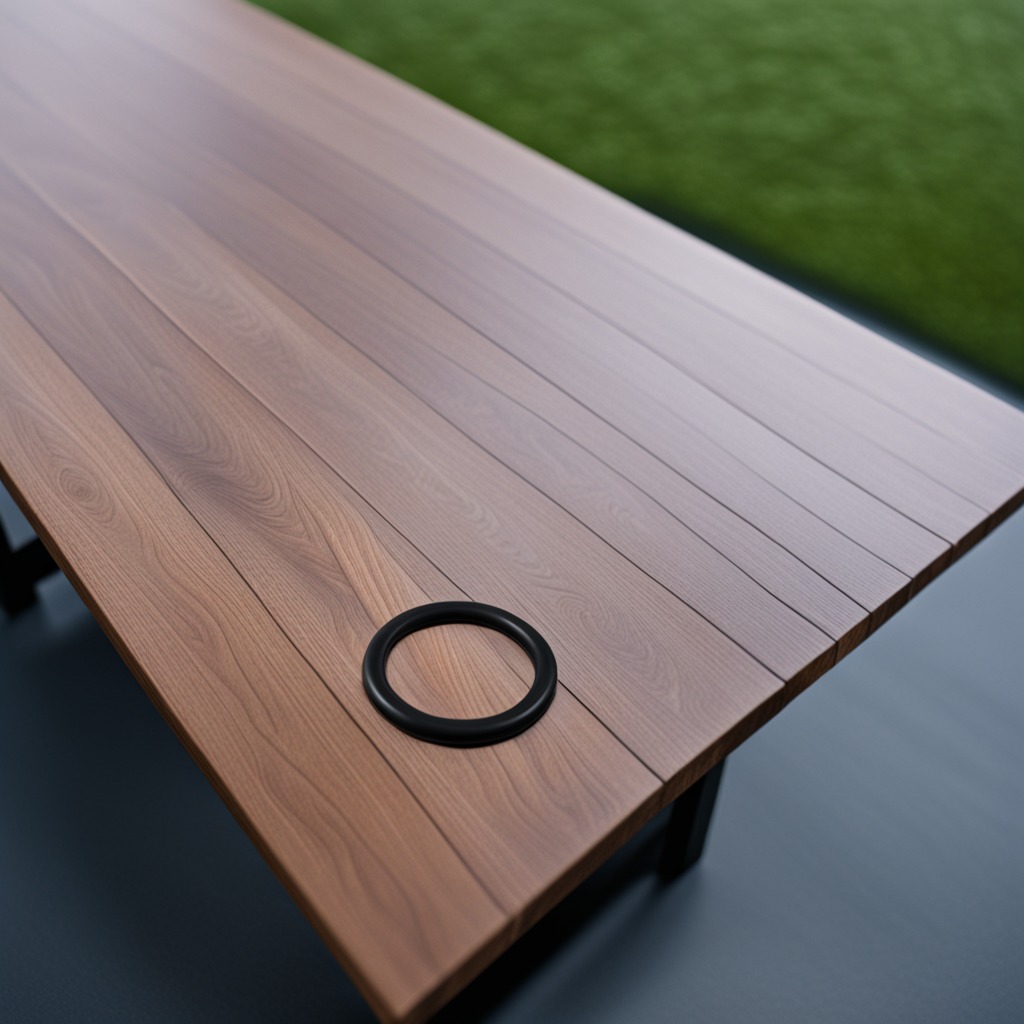
A rubber O-ring lying on a table in a garage at twilight.